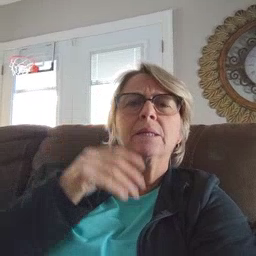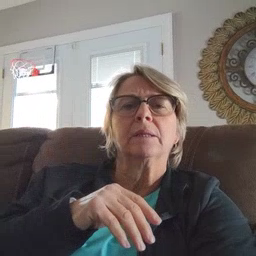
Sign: morning